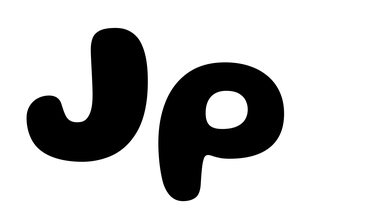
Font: Gluten_Bold